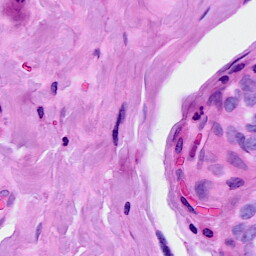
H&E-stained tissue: Breast